Question: How can I align the labels text vertically when using horizontal plotlines? I would like the plotline to be in the vertical middle of the text labels!

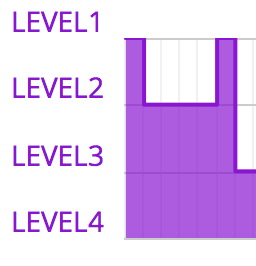
Answer: You can use <URL> for labels